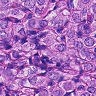
Metastatic tissue present: yes